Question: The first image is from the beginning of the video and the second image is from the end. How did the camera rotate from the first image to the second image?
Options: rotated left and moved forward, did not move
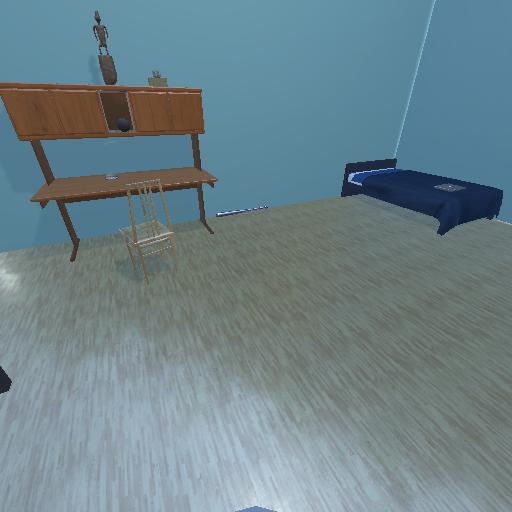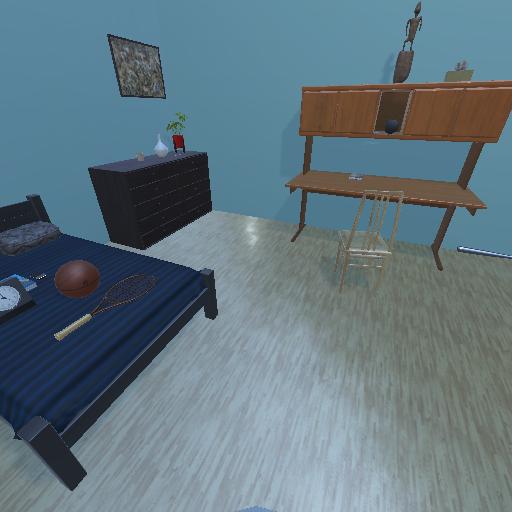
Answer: rotated left and moved forward